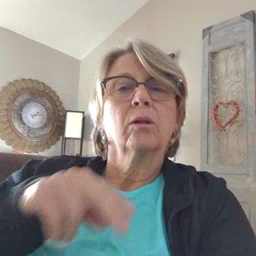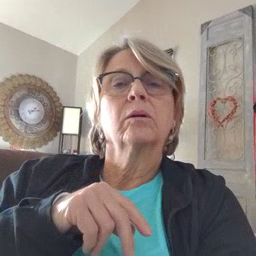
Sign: puzzle